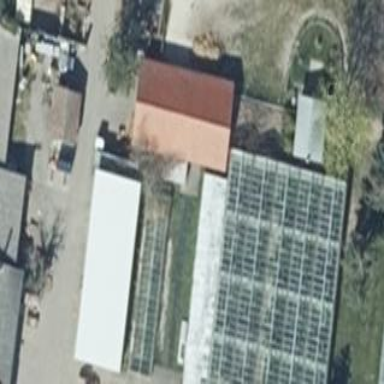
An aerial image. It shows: Greenhouse.